Question: I am facing a warning on the below line

This warning has arise after changing below line
'''
@interface BDSAppDelegate : UIResponder <UIApplicationDelegate>
'''
to
'''
@interface BDSAppDelegate : UIResponder <UIApplicationDelegate, UIScrollViewDelegate>
'''
Here I just conform 'UIScrollViewDelegate' and this warning arise. Every things work perfect but I can't understand how to remove this warning. Can any one explain why this coming and how to remove it. Thanks in advance.
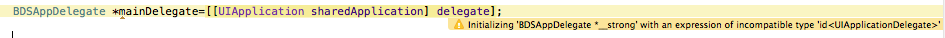
Answer: '[[UIApplication sharedApplication] delegate]' returns a 'id<UIApplicationDelegate>' which must be cast to 'BDSAppDelegate' in order to prevent the warning.
In other words, all 'BDSAppDelegate''s are a 'id<UIApplicationDelegate>' but that doesn't mean that all 'id<UIApplicationDelegate>' are a 'BDSAppDelegate'.